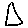
Label: triangle